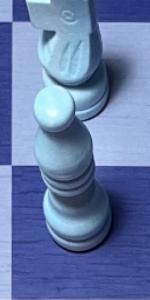
Label: Bishop_White